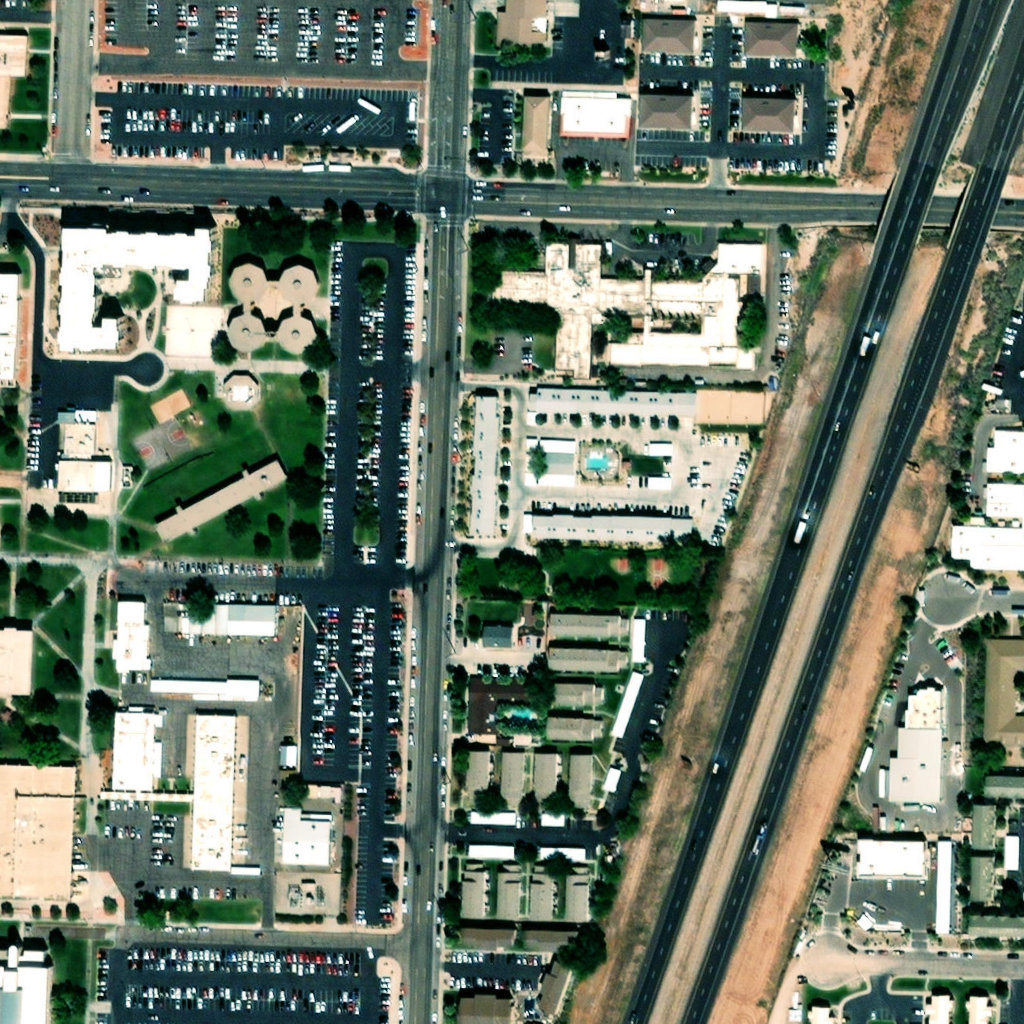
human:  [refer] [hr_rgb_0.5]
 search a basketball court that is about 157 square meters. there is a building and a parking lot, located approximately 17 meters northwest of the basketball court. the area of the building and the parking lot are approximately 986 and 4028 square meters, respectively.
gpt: <box>[[63, 54, 65, 57, 0]]</box>

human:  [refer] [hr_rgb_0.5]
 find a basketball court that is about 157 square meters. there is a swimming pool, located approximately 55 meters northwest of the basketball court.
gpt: <box>[[63, 54, 65, 57, 0]]</box>

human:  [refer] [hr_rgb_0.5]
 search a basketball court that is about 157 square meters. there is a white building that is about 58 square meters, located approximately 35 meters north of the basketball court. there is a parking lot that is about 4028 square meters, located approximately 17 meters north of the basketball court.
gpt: <box>[[63, 54, 65, 57, 0]]</box>

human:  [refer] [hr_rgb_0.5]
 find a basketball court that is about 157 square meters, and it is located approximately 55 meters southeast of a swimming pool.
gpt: <box>[[63, 54, 65, 57, 0]]</box>